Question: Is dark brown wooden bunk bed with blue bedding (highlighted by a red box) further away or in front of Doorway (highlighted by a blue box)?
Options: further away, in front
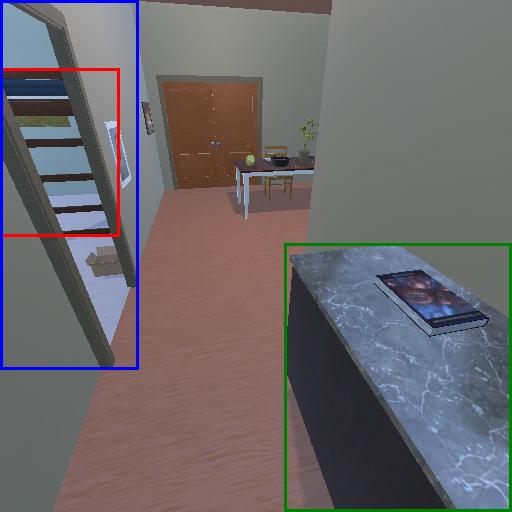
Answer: further away